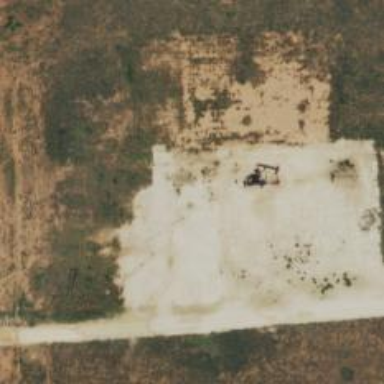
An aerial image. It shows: Petroleum well.